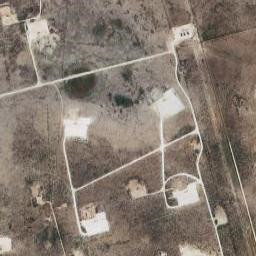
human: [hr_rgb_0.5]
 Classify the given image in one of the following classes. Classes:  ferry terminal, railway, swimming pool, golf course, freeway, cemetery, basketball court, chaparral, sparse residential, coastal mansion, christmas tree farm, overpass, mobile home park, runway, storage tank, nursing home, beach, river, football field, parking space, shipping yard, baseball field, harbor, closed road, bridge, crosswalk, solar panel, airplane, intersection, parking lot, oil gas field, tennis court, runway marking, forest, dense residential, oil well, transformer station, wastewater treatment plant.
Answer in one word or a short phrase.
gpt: oil gas field